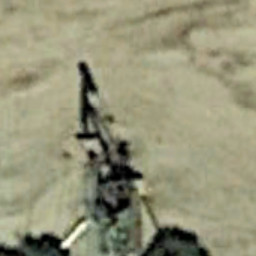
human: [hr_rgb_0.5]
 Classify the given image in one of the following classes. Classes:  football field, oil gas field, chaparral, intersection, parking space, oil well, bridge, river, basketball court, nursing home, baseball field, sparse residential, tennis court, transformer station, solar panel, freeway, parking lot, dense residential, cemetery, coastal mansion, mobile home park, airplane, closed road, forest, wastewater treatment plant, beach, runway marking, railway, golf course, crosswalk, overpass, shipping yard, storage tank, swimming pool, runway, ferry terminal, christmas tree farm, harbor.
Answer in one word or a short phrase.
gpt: oil well